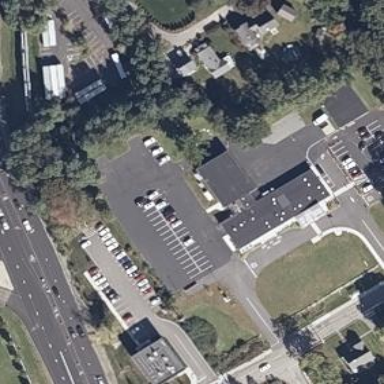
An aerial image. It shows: Community center building.